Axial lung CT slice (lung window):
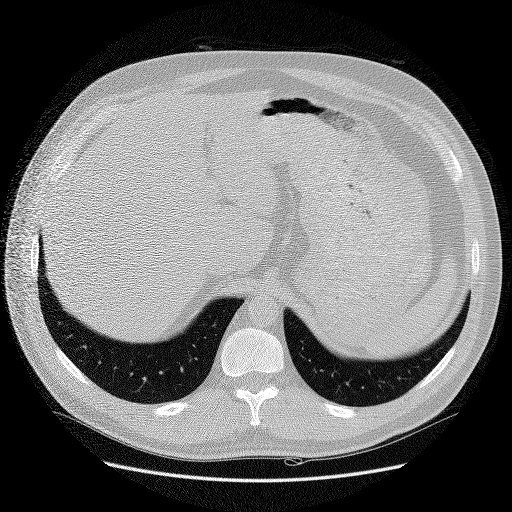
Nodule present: no